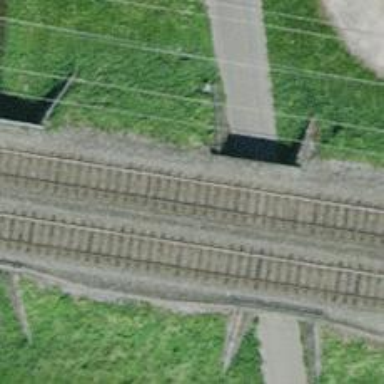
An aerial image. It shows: Single-track electrified railway with contact line.